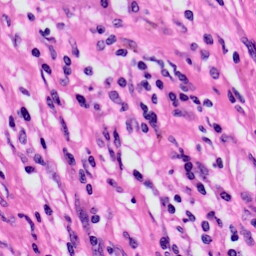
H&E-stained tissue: Skin